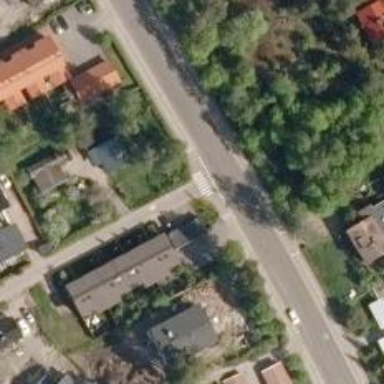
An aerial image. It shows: Road with "give way" sign.